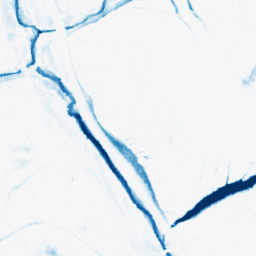
Category: morphological
Decomposition family: morphological_ellipse
Decomposition parameters: operation: closing
width: 20
height: 10
Upsampling method: sinc_blackman
Upsampling parameters: scale: 8
kernel_size: 16
Upsampling scale: 8